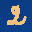
Label: 2